Question: I would like to know if it is possible with ggplot2 to create a multiple plot (like a facet) including images to look like that:

I don't know exactly how to arrange the image data to pass them to 'geom_raster()' or how to include an image in a data frame...
what I have tried:
'''
> img1 <- readPNG('1.png')
> img2 <- readPNG('2.png')
> img3 <- readPNG('3.png')
> test <- data.frame(c(1,2,3),c(5,2,7),c(img1,img2,img3))
> nrow(test)
[1] <PHONE>
'''
I already have a problem here to build a data frame with the images inside... each 3 lines a repeated (I guess once per pixel).
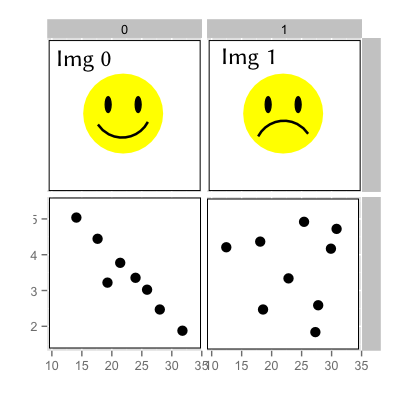
Answer: I went finally with this solution which decompose the plot to a gtable, add one more line and insert images. Of course once decompose one can't add more layer to the plot, so it should be the very last operation. I don't think the gtable can be converted back to plot.
'''
library(png)
library(gridExtra)
library(ggplot2)
library(gtable)
library(RCurl) # just to load image from URL
#Loading images
img0 <- readPNG(getURLContent('http://i.stack.imgur.com/3anUH.png'))
img1 <- readPNG(getURLContent('http://i.stack.imgur.com/3anUH.png'))
#Convert images to Grob (graphical objects)
grob0 <- rasterGrob(img0)
grob1 <- rasterGrob(img1)
# create the plot with data
p <- ggplot(subset(mpg,manufacturer=='audi'|manufacturer=='toyota'),aes(x=cty,y=displ))+facet_grid(year~manufacturer)+geom_point()
# convert the plot to gtable
mytable <- ggplot_gtable(ggplot_build(p))
#Add a line ssame height as line 4 after line 3
# use gtable_show_layout(mytable) to see where you want to put your line
mytable <- gtable_add_rows(mytable, mytable$height[[4]], 3)
# if needed mor row can be added
# (for example to keep consistent spacing with other graphs)
#Insert the grob in the cells of the new line
mytable <- gtable_add_grob(mytable,grob0,4,4, name = paste(runif(1)))
mytable <- gtable_add_grob(mytable,grob1,4,6, name = paste(runif(1)))
#rendering
grid.draw(mytable)
'''

Note: In this example, I use twice the same image, but it is of course possible to have as much as needed.
Inspired by: <URL>